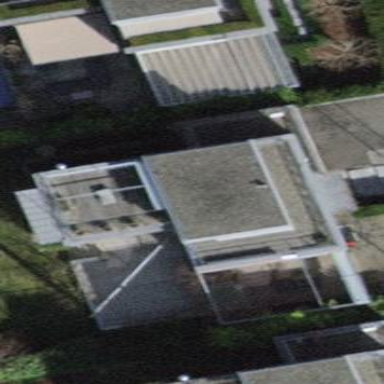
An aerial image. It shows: The building has flat roof oriented across.